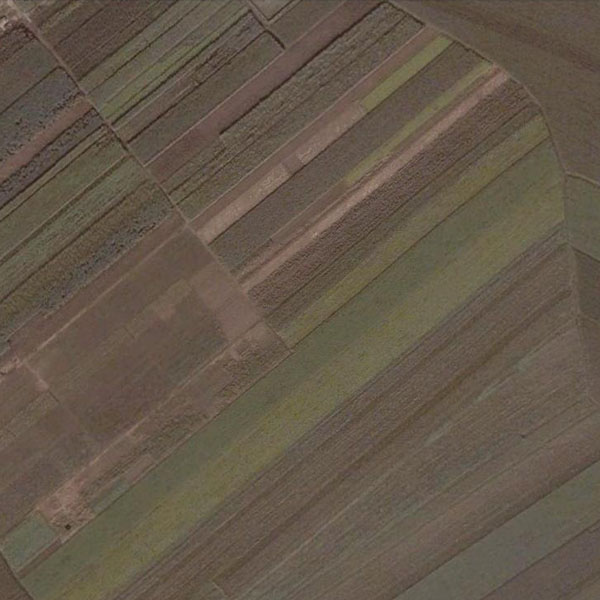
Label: Farmland